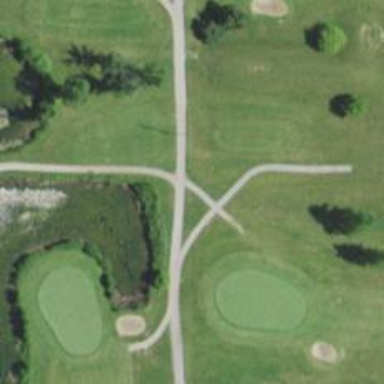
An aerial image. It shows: Pathway for golfing.